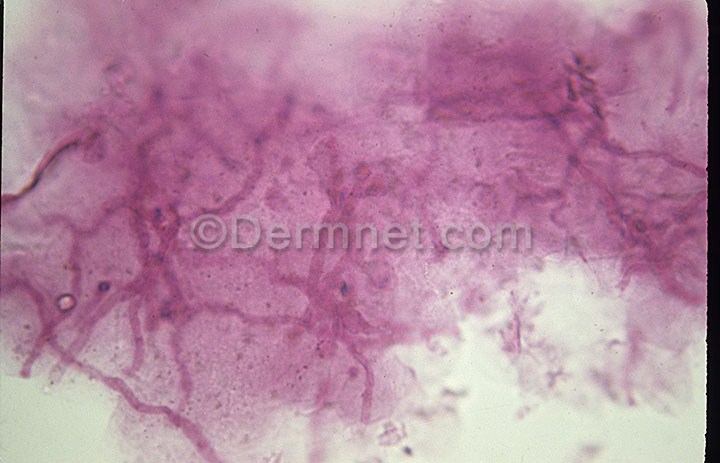
Disease: Tinea Ringworm Candidiasis and other Fungal Infections